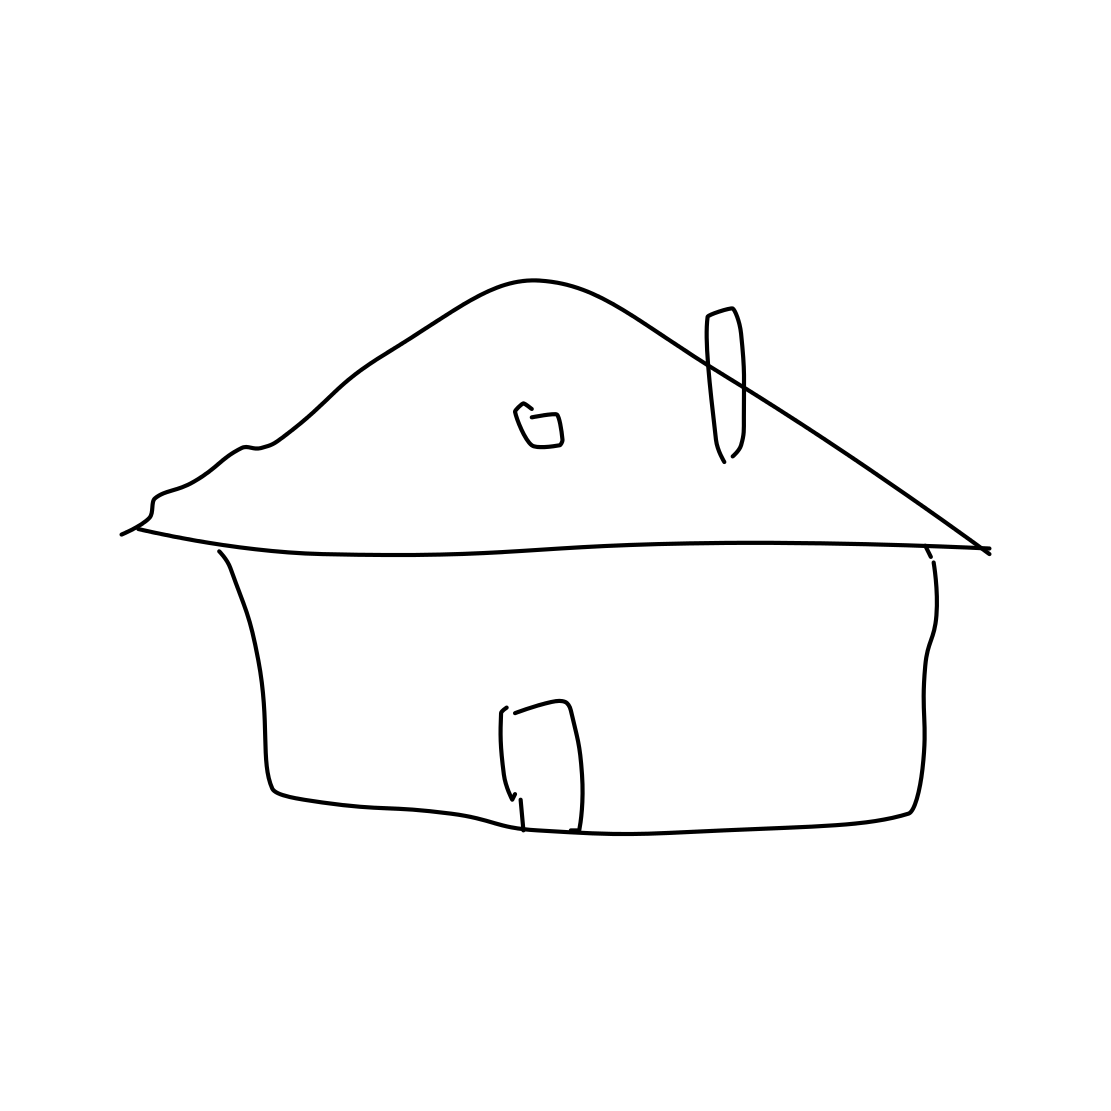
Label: barn